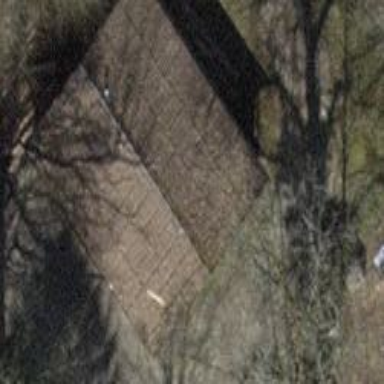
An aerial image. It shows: Hut.